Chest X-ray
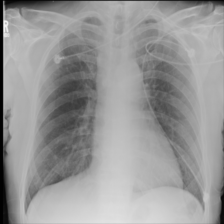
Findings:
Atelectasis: negative
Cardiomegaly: negative
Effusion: negative
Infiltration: negative
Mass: negative
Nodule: negative
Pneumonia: negative
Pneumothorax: negative
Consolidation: negative
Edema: negative
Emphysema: negative
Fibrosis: negative
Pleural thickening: negative
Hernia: negative